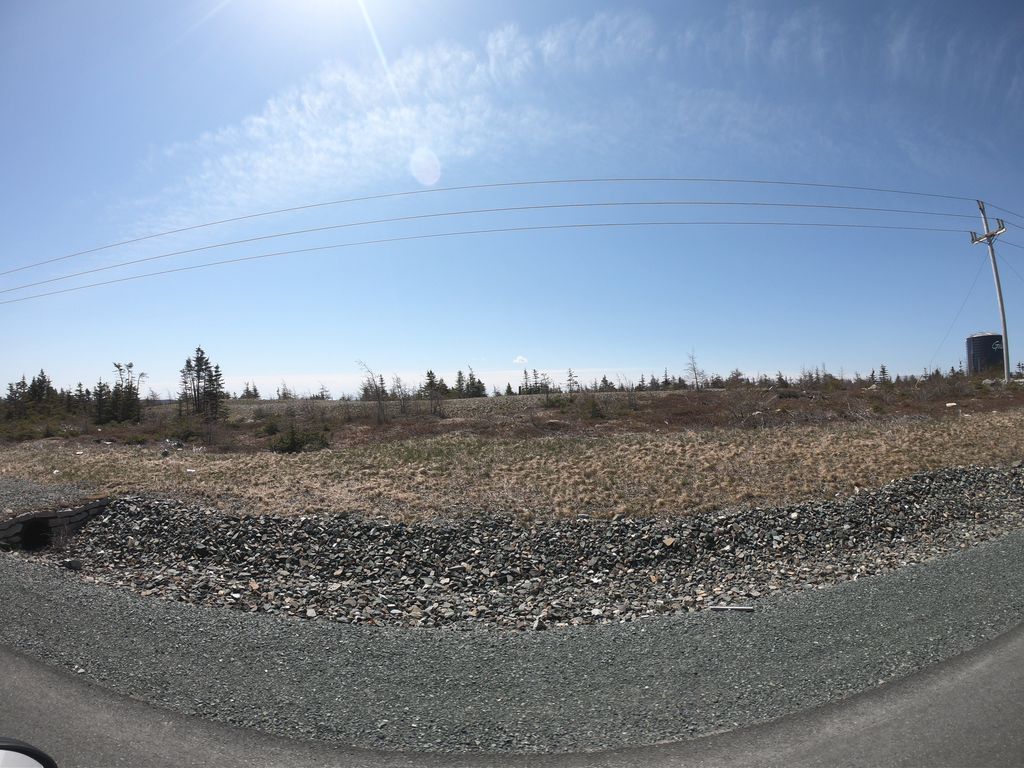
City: st_johns